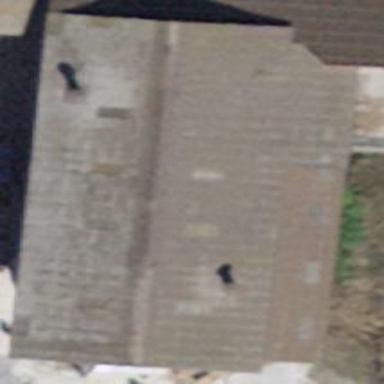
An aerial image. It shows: Building with tile roof.